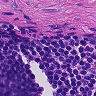
Metastatic tissue present: no